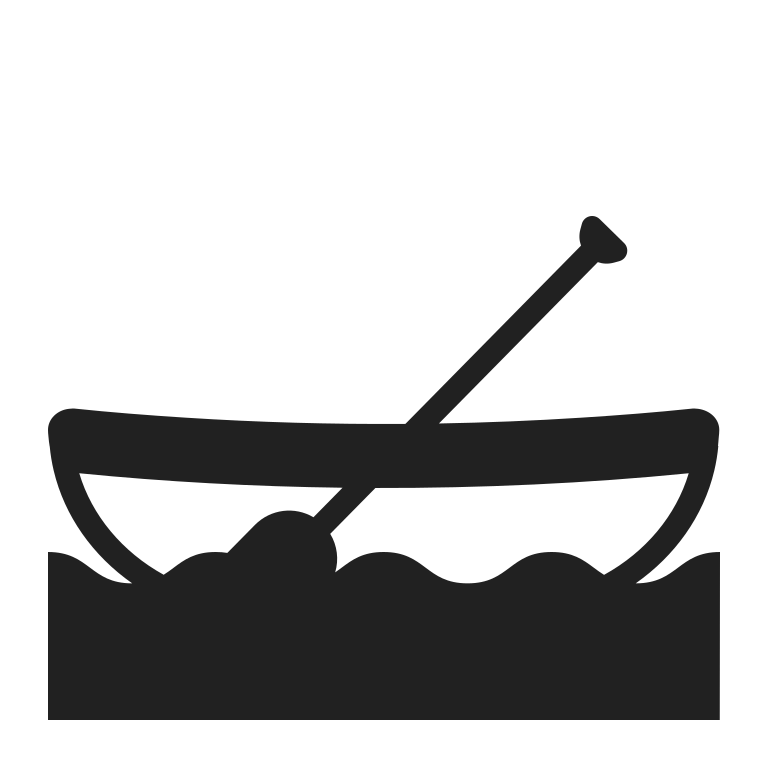
canoe high contrast